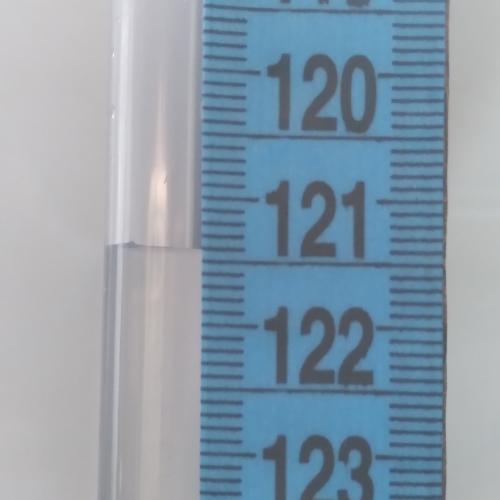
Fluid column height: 121.4 cm